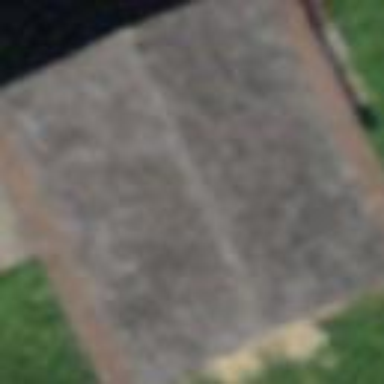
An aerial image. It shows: Barn.